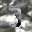
Label: 3